Here is the envelope spectrum of one vibration snapshot from a rolling-element bearing, with each characteristic fault-frequency family marked on the frequency axis. Diagnose the bearing from this image, choosing from: normal, inner_race, outer_race, ball.
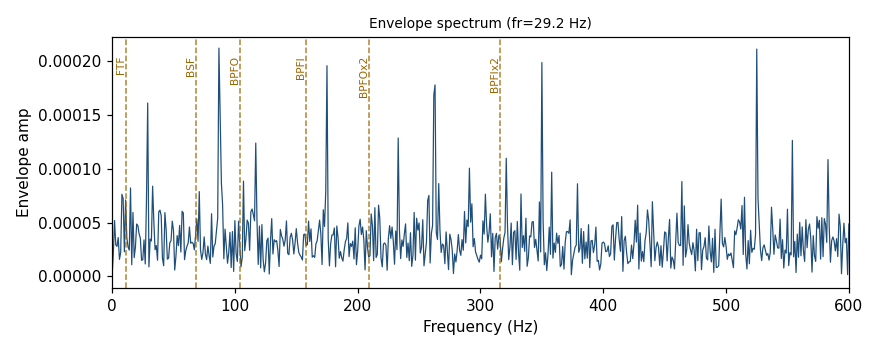
Answer: normal